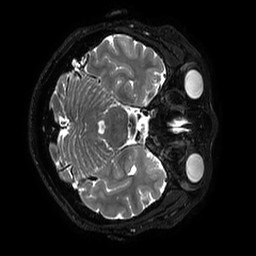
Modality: T2w
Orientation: axial
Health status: ill
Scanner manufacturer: philips
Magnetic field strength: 3 T
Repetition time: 2.5 s
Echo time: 0.331 s